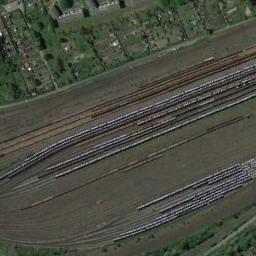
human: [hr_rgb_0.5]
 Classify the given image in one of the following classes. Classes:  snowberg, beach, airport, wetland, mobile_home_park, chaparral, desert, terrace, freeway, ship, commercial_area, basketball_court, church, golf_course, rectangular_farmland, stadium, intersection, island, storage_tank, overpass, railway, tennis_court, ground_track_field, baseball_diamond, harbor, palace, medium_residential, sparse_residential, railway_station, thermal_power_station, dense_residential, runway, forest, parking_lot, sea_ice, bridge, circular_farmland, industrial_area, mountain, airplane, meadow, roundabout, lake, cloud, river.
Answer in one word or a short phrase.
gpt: railway